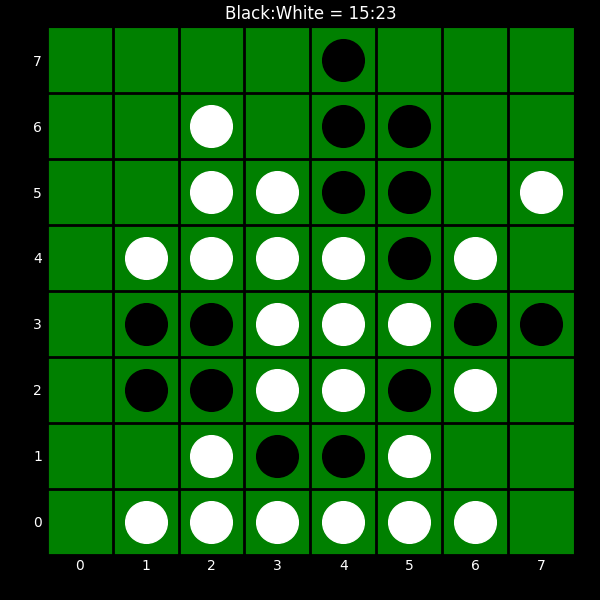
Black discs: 15
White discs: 23